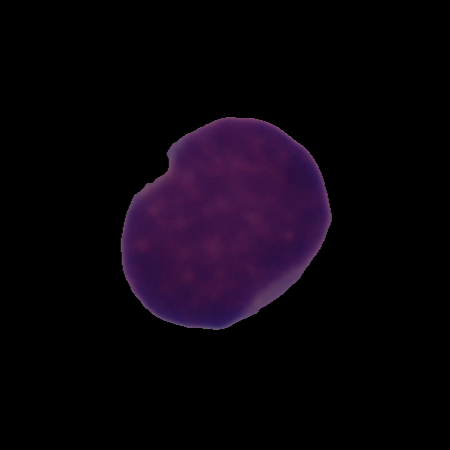
Label: cancer